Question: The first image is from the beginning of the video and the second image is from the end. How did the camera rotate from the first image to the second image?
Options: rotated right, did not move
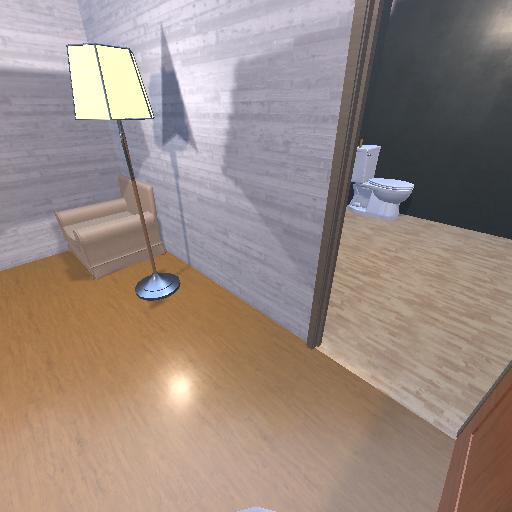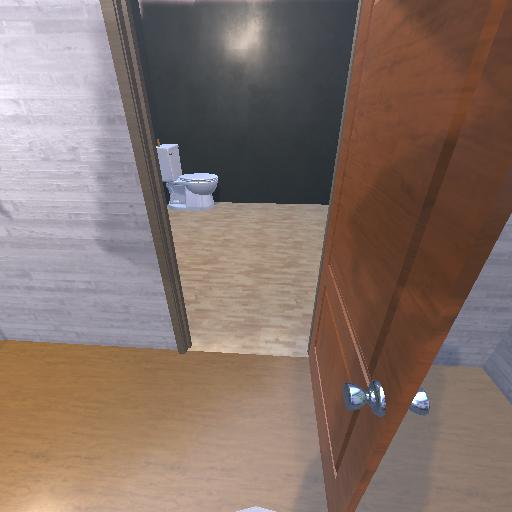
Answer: rotated right